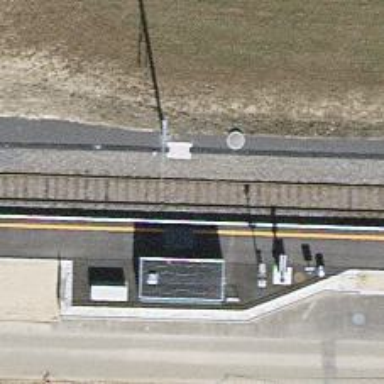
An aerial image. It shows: Stop position for public transport at railway stop.